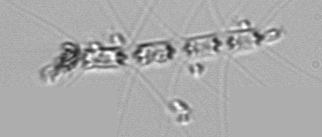
Label: Chaetoceros_didymus_TAG_external_flagellate